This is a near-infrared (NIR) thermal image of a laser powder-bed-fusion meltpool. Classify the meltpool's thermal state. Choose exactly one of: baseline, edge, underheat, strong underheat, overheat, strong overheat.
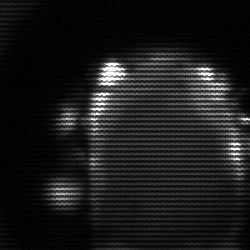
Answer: baseline